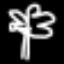
Label: palm tree